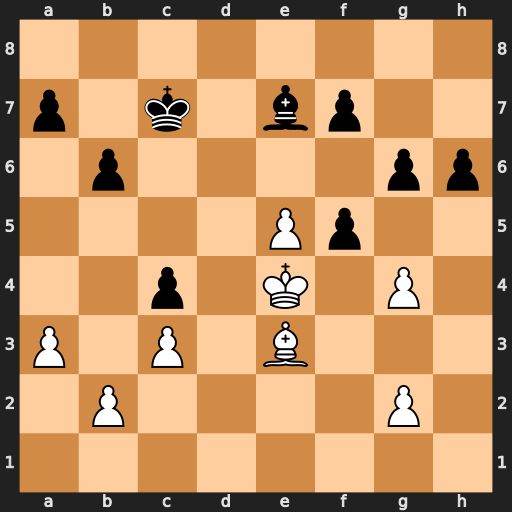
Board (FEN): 8/p1k1bp2/1p4pp/4Pp2/2p1K1P1/P1P1B3/1P4P1/8
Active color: w
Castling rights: -
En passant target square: -
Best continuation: gxf5 gxf5+ Kxf5 h5 e6 fxe6+ Kxe6